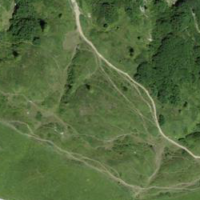
EUNIS habitat code: 26
Species observed at this site:
Rhododendron ferrugineum
Callophrys rubi
Dryas octopetala